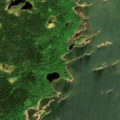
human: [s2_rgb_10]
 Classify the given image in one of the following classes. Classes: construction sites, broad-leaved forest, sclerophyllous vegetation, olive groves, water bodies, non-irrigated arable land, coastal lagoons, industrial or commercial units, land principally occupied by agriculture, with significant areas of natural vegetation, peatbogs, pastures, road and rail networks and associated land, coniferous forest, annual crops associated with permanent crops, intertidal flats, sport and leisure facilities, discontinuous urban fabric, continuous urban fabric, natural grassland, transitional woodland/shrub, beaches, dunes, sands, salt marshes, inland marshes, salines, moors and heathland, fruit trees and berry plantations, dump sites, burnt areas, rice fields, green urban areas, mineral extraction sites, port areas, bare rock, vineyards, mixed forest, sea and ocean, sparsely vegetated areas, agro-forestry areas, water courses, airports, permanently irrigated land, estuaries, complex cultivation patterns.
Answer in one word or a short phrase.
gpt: coniferous forest, mixed forest, sea and ocean